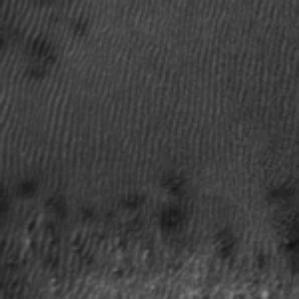
Label: frost